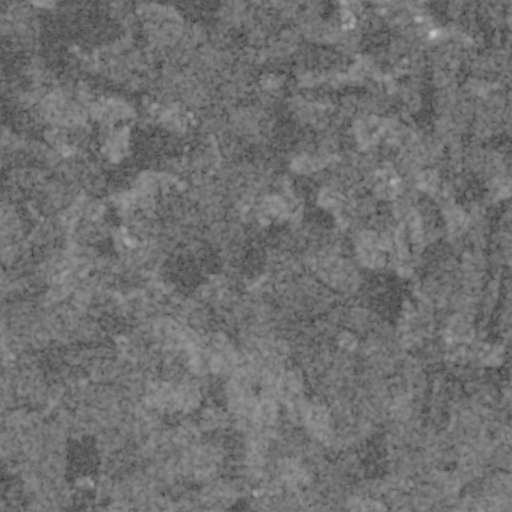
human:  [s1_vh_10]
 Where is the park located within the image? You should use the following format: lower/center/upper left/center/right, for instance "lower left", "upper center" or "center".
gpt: The park is located in the upper right of the image.
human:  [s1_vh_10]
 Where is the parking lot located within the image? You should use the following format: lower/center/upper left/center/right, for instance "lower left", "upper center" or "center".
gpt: The parking lot is located in the upper right of the image.
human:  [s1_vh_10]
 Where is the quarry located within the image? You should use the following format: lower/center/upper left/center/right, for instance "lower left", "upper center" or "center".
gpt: The quarry is located in the lower left of the image.
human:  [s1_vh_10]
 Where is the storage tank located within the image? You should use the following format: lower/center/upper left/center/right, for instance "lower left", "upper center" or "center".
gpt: The storage tank is located in the upper right of the image.
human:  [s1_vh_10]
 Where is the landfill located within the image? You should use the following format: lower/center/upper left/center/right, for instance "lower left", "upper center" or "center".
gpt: There is no landfill in the image.

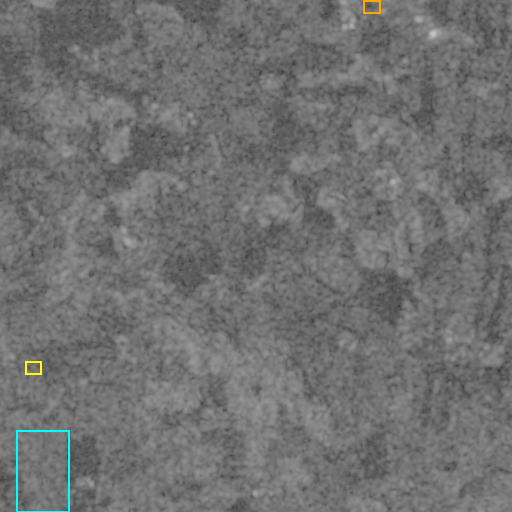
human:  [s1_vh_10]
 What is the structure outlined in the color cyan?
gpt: The structure outlined in cyan is a crop field.
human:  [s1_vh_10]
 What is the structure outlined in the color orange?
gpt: The structure outlined in orange is a park.
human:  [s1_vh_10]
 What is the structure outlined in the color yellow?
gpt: The structure outlined in yellow is a quarry.
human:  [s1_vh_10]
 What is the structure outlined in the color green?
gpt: There is no green outline.